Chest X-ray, AP view. Patient: 67 years old, sex M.
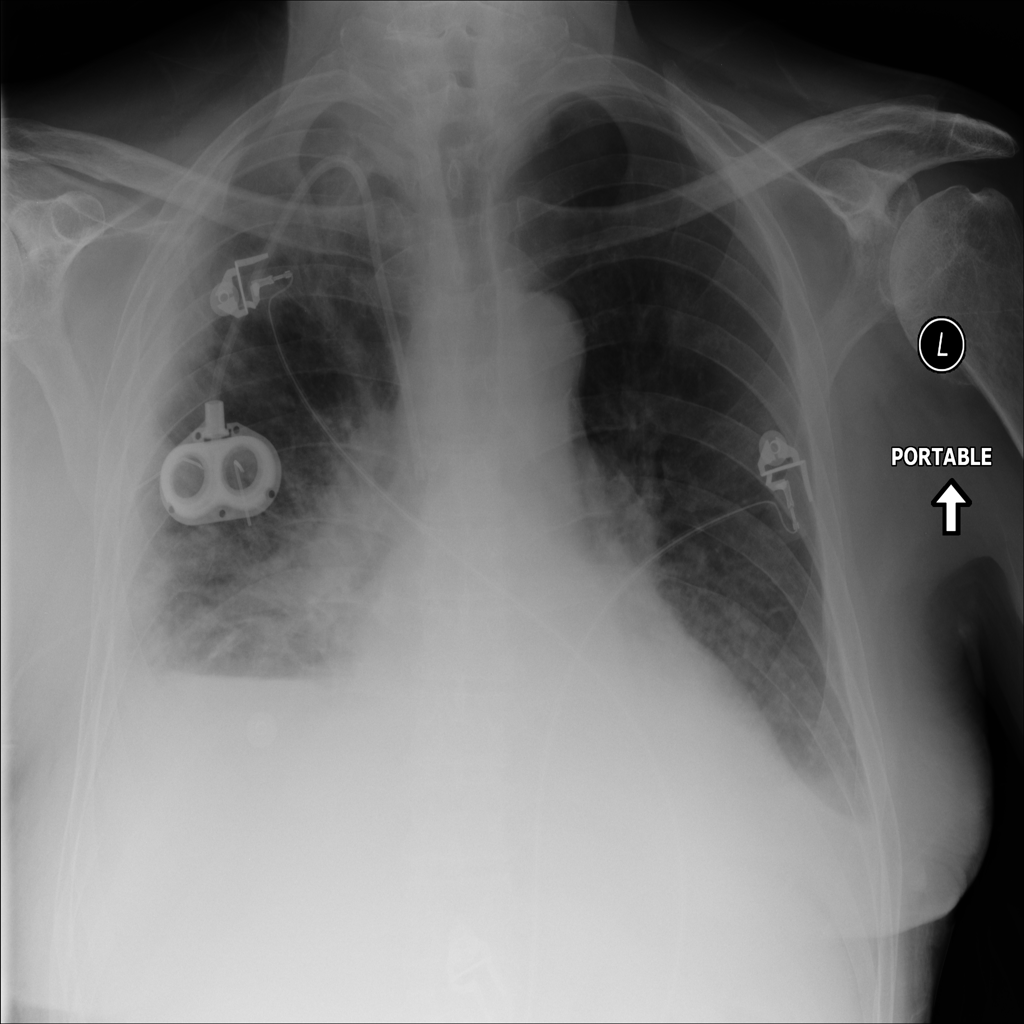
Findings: Effusion